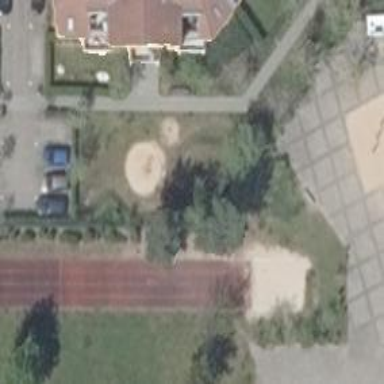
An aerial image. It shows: Playground area for leisure activities on the land.